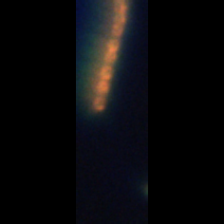
Taxon: Chaetoceros
Group: Diatoms